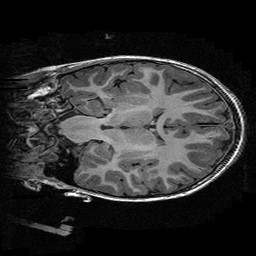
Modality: T1w
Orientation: coronal
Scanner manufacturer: ge
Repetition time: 0.008096 s
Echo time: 0.00318 s